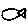
Label: fish